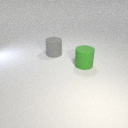
large green rubber cylinder in front of large gray rubber cylinder